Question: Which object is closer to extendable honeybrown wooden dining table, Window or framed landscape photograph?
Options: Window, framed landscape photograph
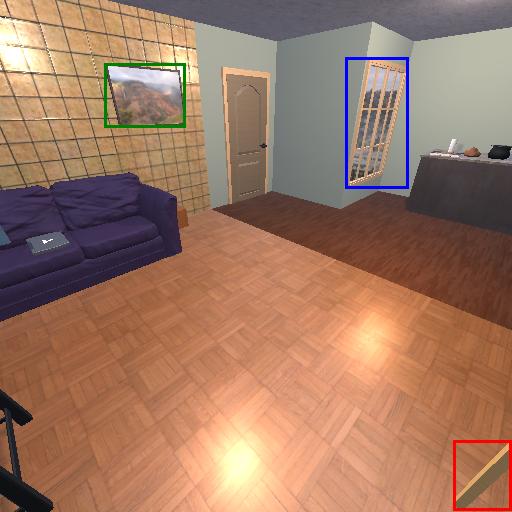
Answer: Window